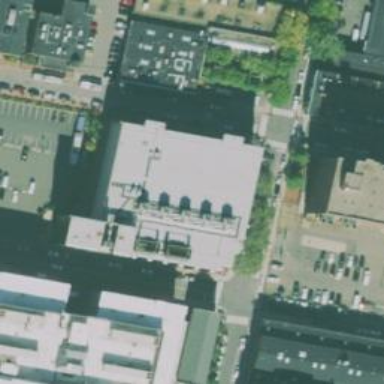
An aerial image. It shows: Flat grey-roofed service building.